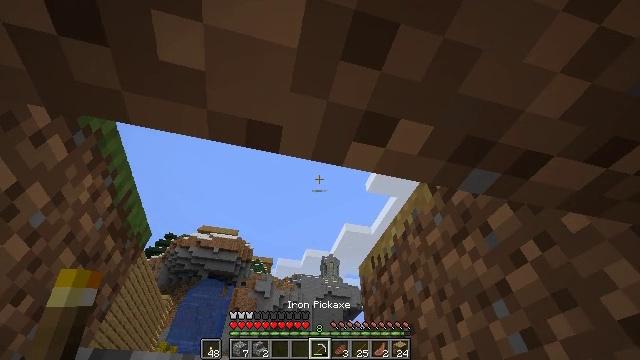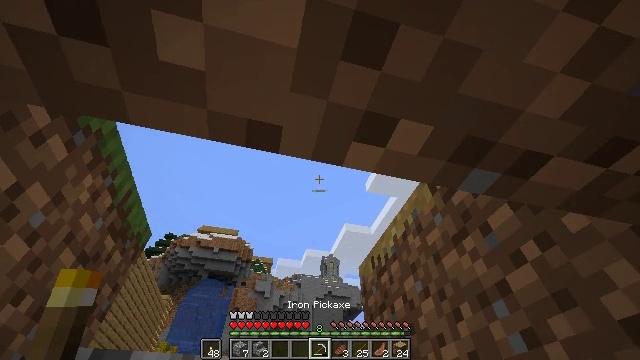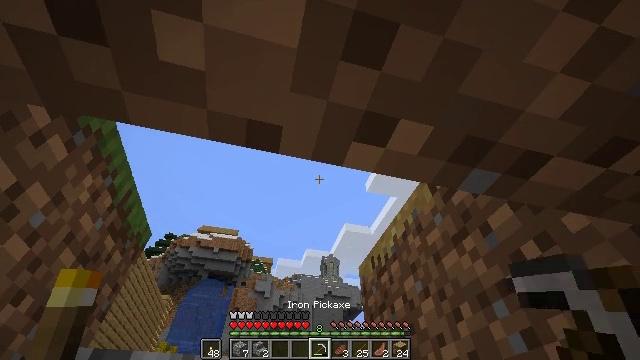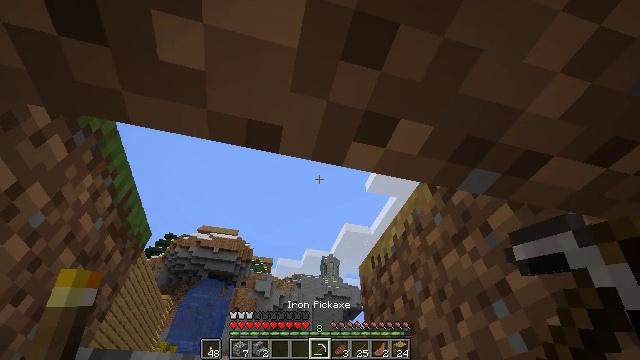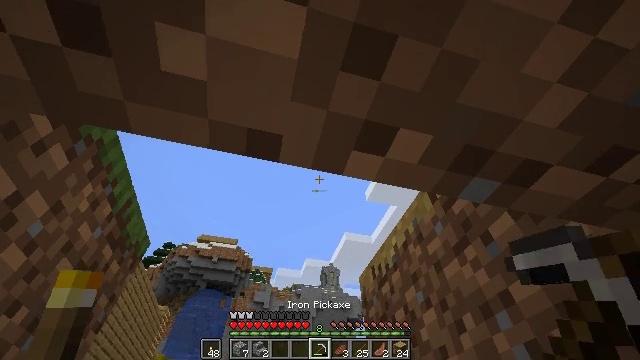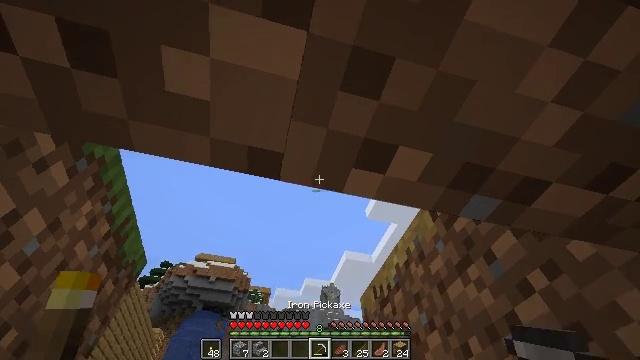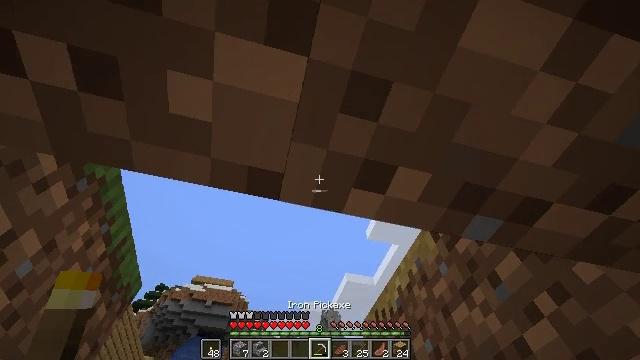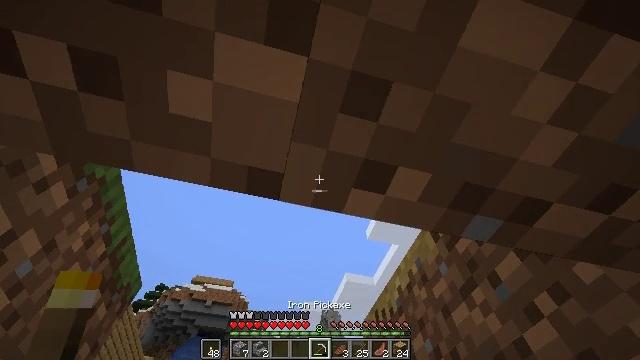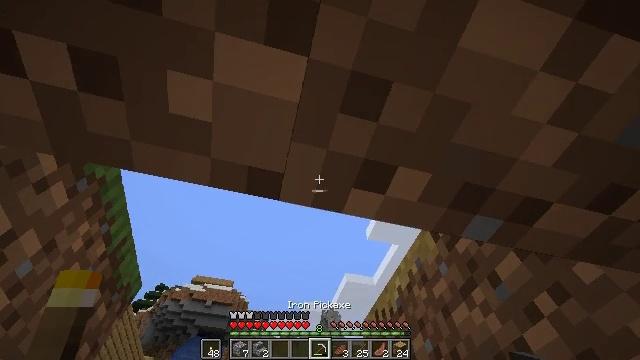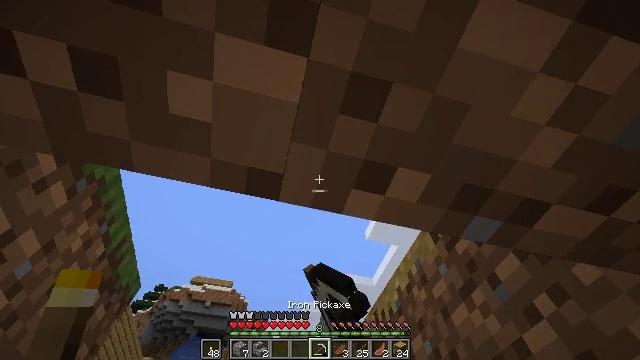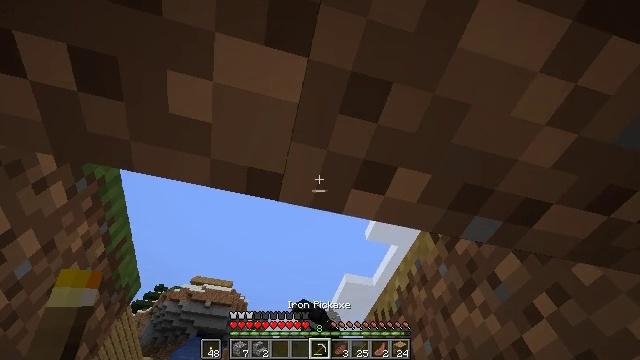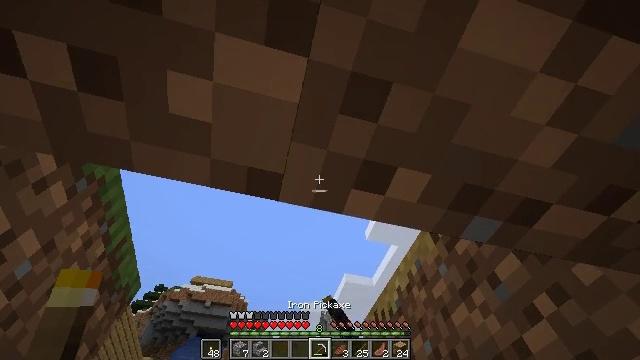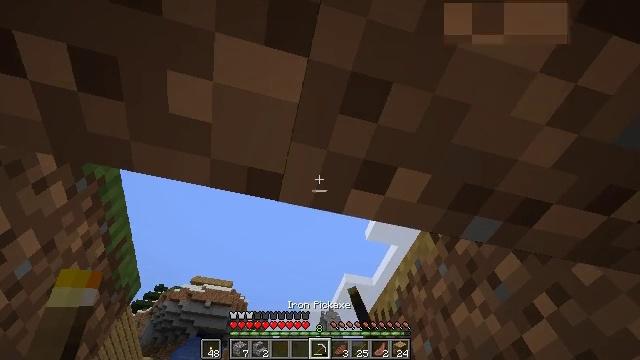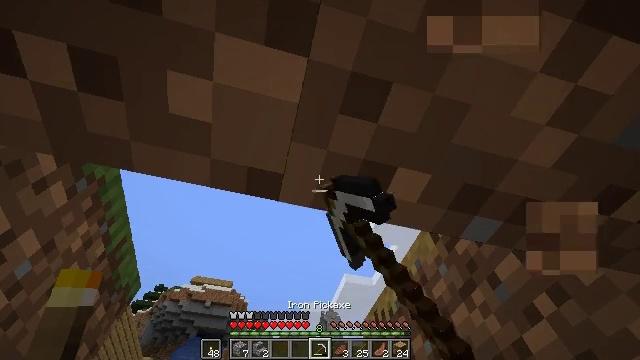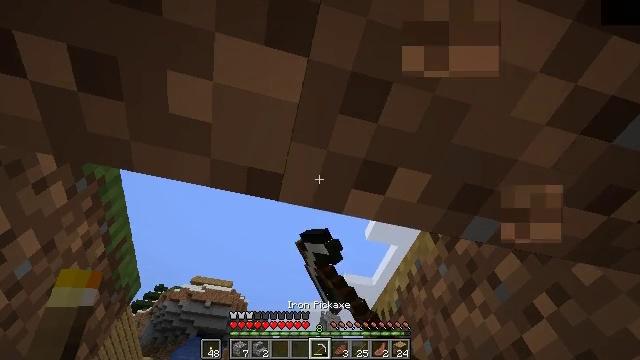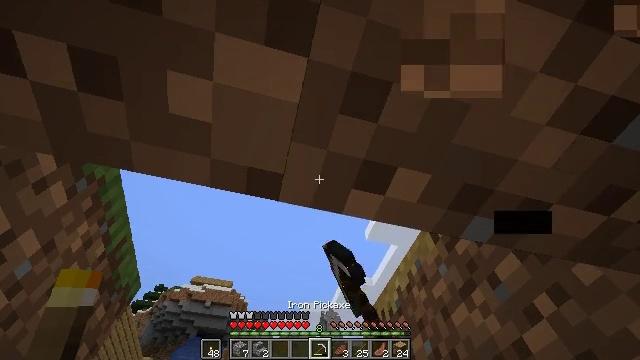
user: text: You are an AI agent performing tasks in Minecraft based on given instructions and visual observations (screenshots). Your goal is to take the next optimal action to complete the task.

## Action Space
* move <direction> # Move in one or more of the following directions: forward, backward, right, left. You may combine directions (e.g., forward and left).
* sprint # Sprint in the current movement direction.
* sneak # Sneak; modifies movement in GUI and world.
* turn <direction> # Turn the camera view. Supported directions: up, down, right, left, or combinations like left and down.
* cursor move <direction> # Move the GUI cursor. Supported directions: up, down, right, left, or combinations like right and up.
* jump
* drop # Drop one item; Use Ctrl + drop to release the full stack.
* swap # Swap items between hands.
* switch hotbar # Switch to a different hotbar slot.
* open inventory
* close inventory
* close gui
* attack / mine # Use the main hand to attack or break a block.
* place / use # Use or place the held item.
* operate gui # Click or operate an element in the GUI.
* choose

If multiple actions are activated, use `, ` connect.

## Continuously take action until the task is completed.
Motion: motion action
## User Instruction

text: Gather grass block for landscaping.
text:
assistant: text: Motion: no_op
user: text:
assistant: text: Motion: no_op
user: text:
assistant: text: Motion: no_op
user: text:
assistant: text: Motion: turn up
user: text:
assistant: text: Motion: turn up
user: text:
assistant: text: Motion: turn up
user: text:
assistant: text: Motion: no_op
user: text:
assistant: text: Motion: attack / mine
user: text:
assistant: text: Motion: attack / mine
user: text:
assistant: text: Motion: attack / mine
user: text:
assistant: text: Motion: attack / mine
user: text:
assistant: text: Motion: attack / mine
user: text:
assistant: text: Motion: attack / mine
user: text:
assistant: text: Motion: attack / mine
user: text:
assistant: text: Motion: attack / mine
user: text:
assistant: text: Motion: attack / mine
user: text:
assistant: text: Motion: attack / mine
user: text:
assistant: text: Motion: attack / mine
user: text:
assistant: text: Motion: attack / mine
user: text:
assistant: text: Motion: attack / mine
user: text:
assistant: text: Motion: attack / mine
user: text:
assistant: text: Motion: attack / mine
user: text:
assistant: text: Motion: attack / mine
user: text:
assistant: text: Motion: attack / mine
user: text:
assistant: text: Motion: turn left, attack / mine
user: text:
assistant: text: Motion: turn left, attack / mine
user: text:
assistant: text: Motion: turn left, attack / mine
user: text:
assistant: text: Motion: turn left, attack / mine
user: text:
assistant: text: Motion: attack / mine
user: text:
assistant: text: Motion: attack / mine